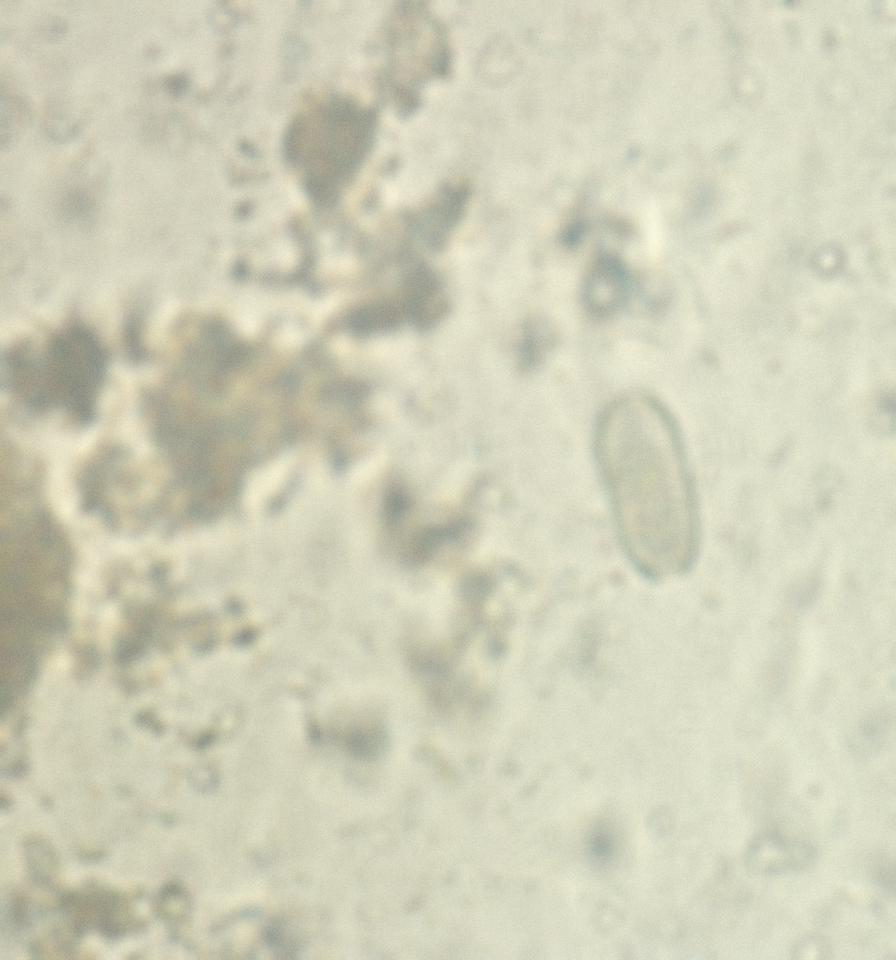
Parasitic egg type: Capillaria philippinensis